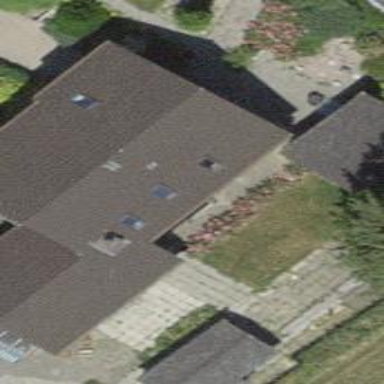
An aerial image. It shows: Gabled roofed house.